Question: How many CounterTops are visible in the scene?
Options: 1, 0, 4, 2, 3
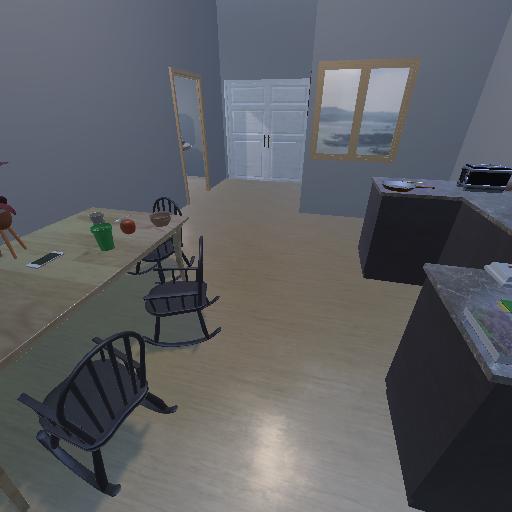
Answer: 1